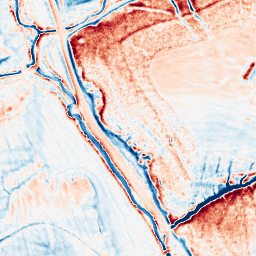
Category: classical
Decomposition family: uniform
Decomposition parameters: size: 10
Upsampling method: quadratic
Upsampling parameters: scale: 4
Upsampling scale: 4